Question: I'm trying to generate a trellis of some levelplots. Now I got 2 issues.
Here is some sampledata
'''
library(lattice)
require(stats)
attach(environmental)
ozo.m <- loess((ozone^(1/3)) ~ wind * temperature * radiation,
parametric = c("radiation", "wind"), span = 1, degree = 2)
w.marginal <- seq(min(wind), max(wind), length.out = 50)
t.marginal <- seq(min(temperature), max(temperature), length.out = 50)
r.marginal <- seq(min(radiation), max(radiation), length.out = 4)
wtr.marginal <- list(wind = w.marginal, temperature = t.marginal,
radiation = r.marginal)
grid <- expand.grid(wtr.marginal)
grid[, "fit"] <- c(predict(ozo.m, grid))
levelplot(fit ~ wind * temperature | radiation, data = grid,
cuts = 10, region = TRUE,
xlab = "Wind Speed (mph)",
ylab = "Temperature (F)",
main = "Cube Root Ozone (cube root ppb)")
'''
This will generate the following plot.
1)
I want the title of every plot not to be radiation, but the value of the radiation (e.g. 7,334,...)
2) I want to change the ticks from the x and y axis to letters instead of the current numbers. (instead of 5-10-15-20 I need E-J-O-T)
Can you guys point me (once again) in the right direction?
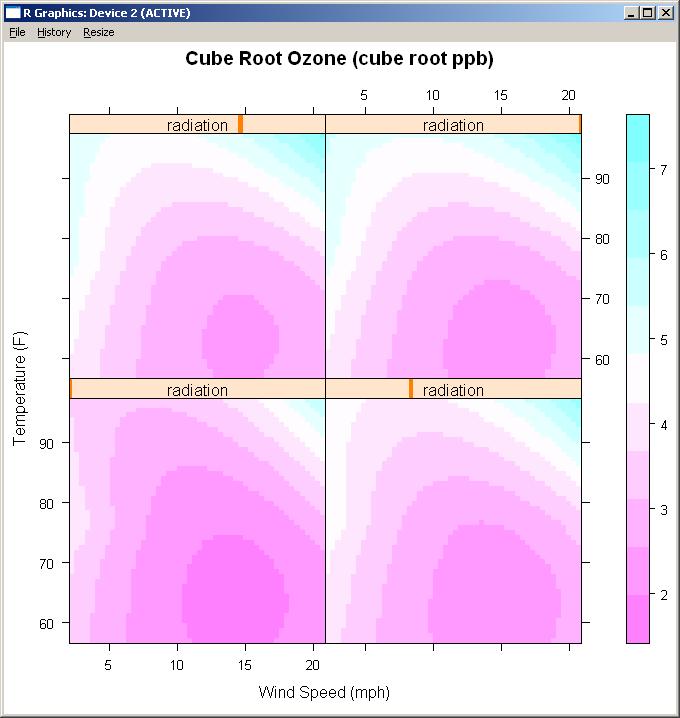
Answer: using
'''
levelplot(fit ~ wind * temperature | as.factor(radiation), ... , scales= list(x=list(labels=c('','E','J','O','T'))))
'''
will label your plots with the radiation value. the scales argument can be used to specify different labels.